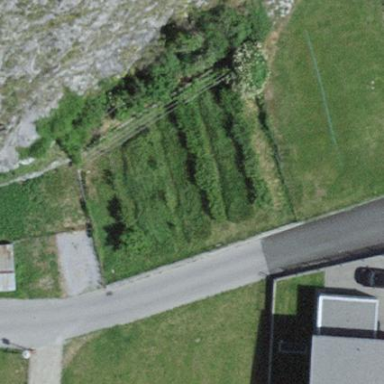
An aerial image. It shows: Plant nursery area.